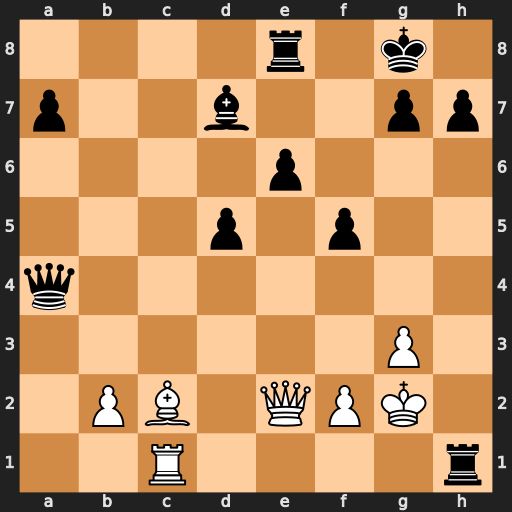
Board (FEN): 4r1k1/p2b2pp/4p3/3p1p2/q7/6P1/1PB1QPK1/2R4r
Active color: w
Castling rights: -
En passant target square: -
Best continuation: Bxa4 Rxc1 Bxd7